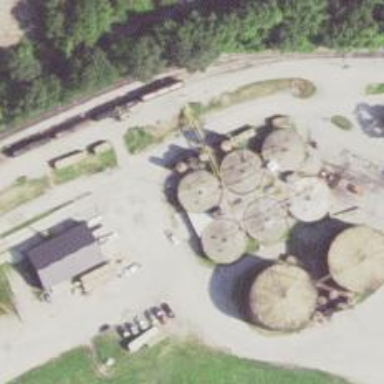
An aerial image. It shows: Storage tank with man-made structure.